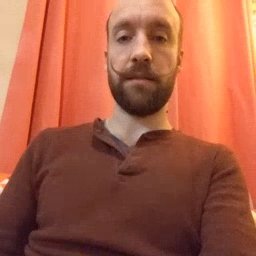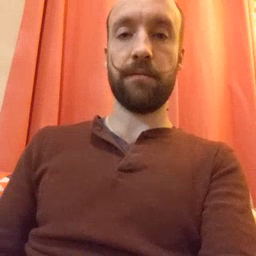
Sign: white